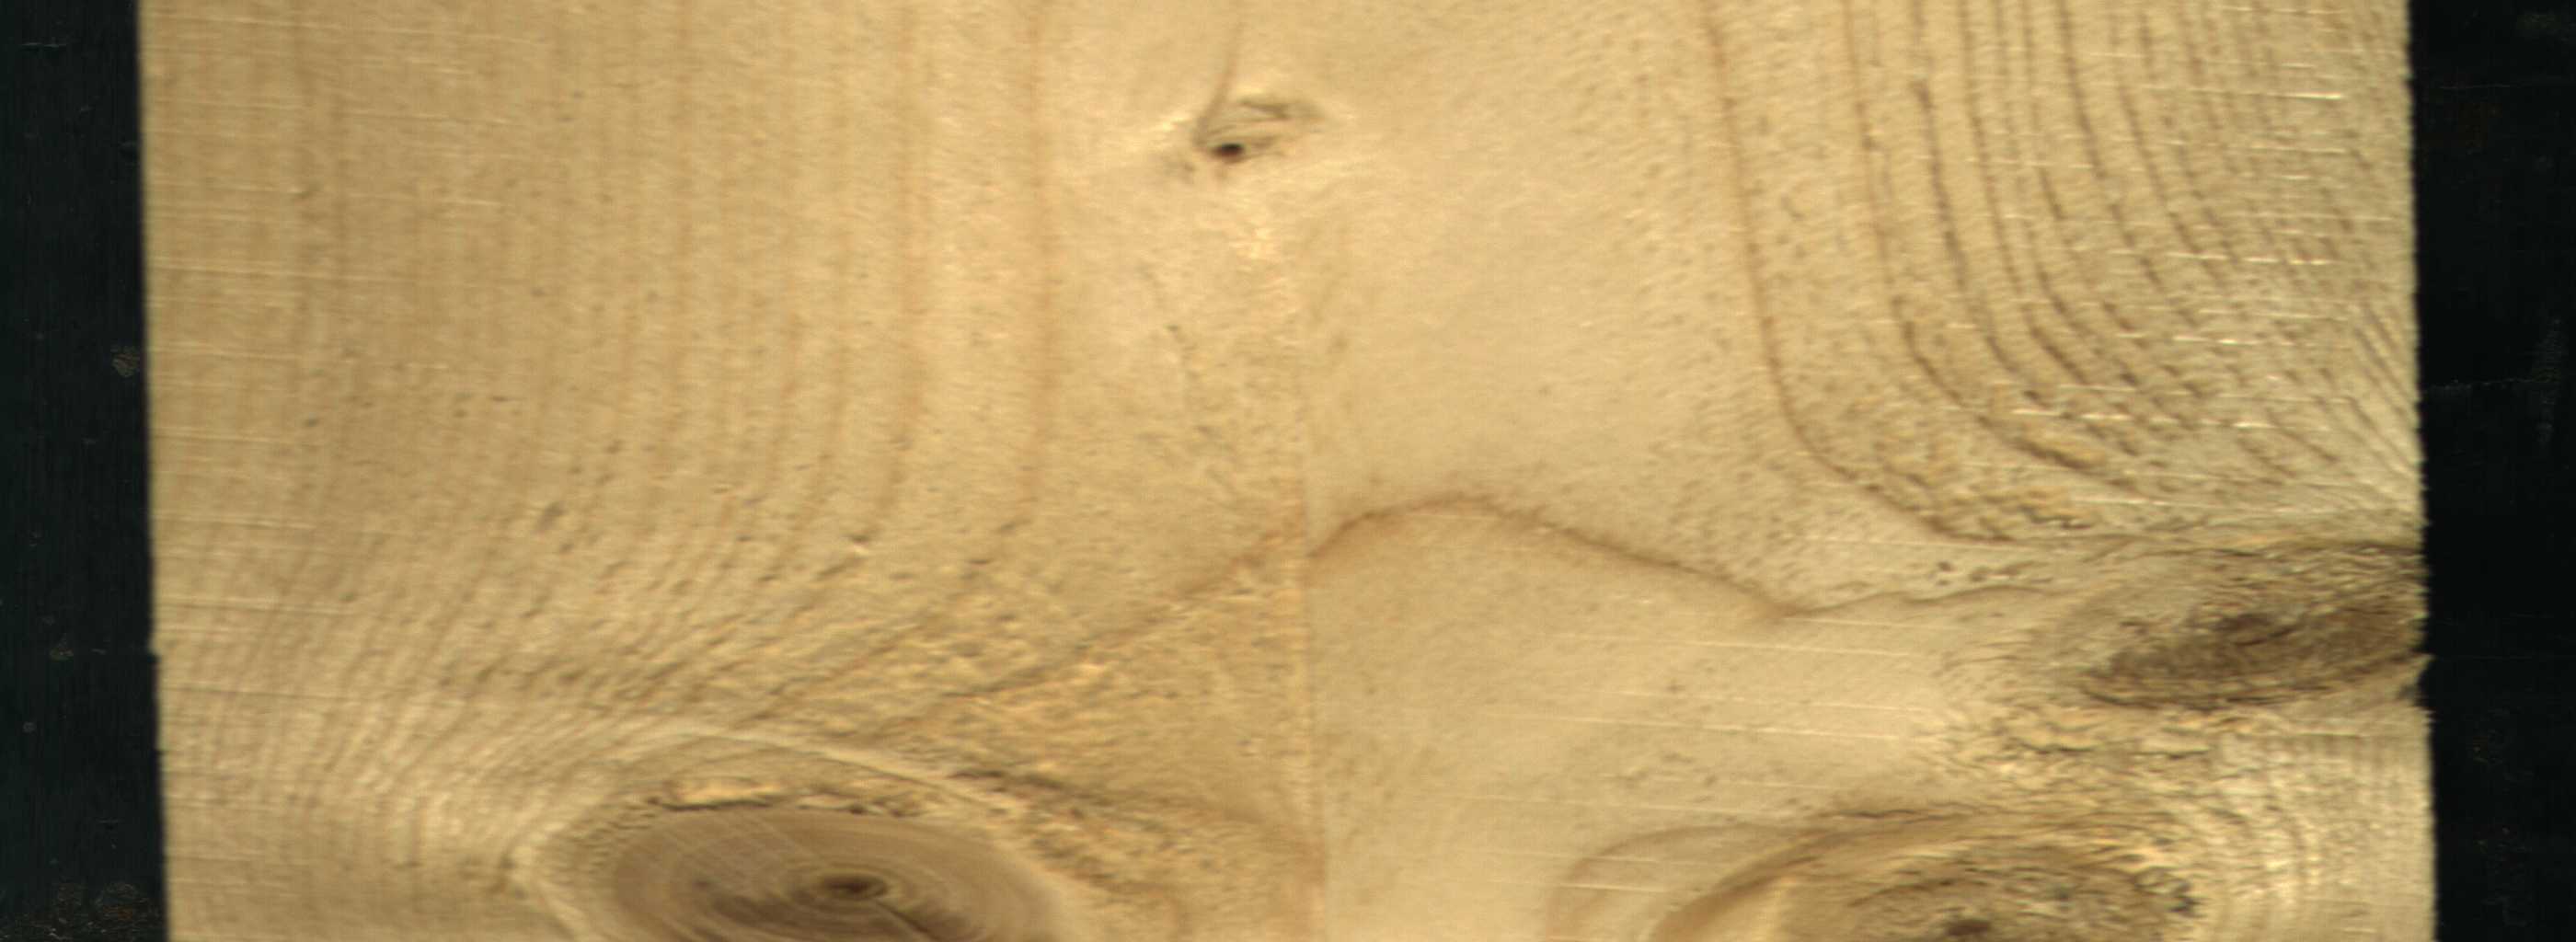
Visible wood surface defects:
Dead_Knot
Live_Knot
Live_Knot
Live_Knot